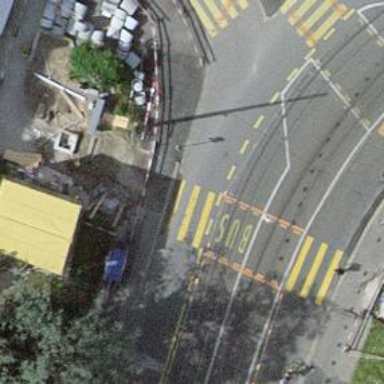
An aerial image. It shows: Kerb barrier.